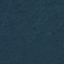
Land use / land cover class: Forest